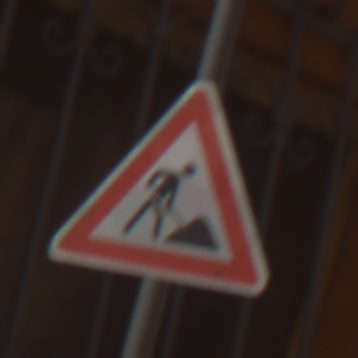
Verkehrszeichen: Arbeitsstelle
Umgebung: Outdoor, Urban
Tageszeit: MorningAfternoon
Wetter: Clear
Licht: Natural
Jahreszeit: NotSpecified
Kontrast: MediumContrast